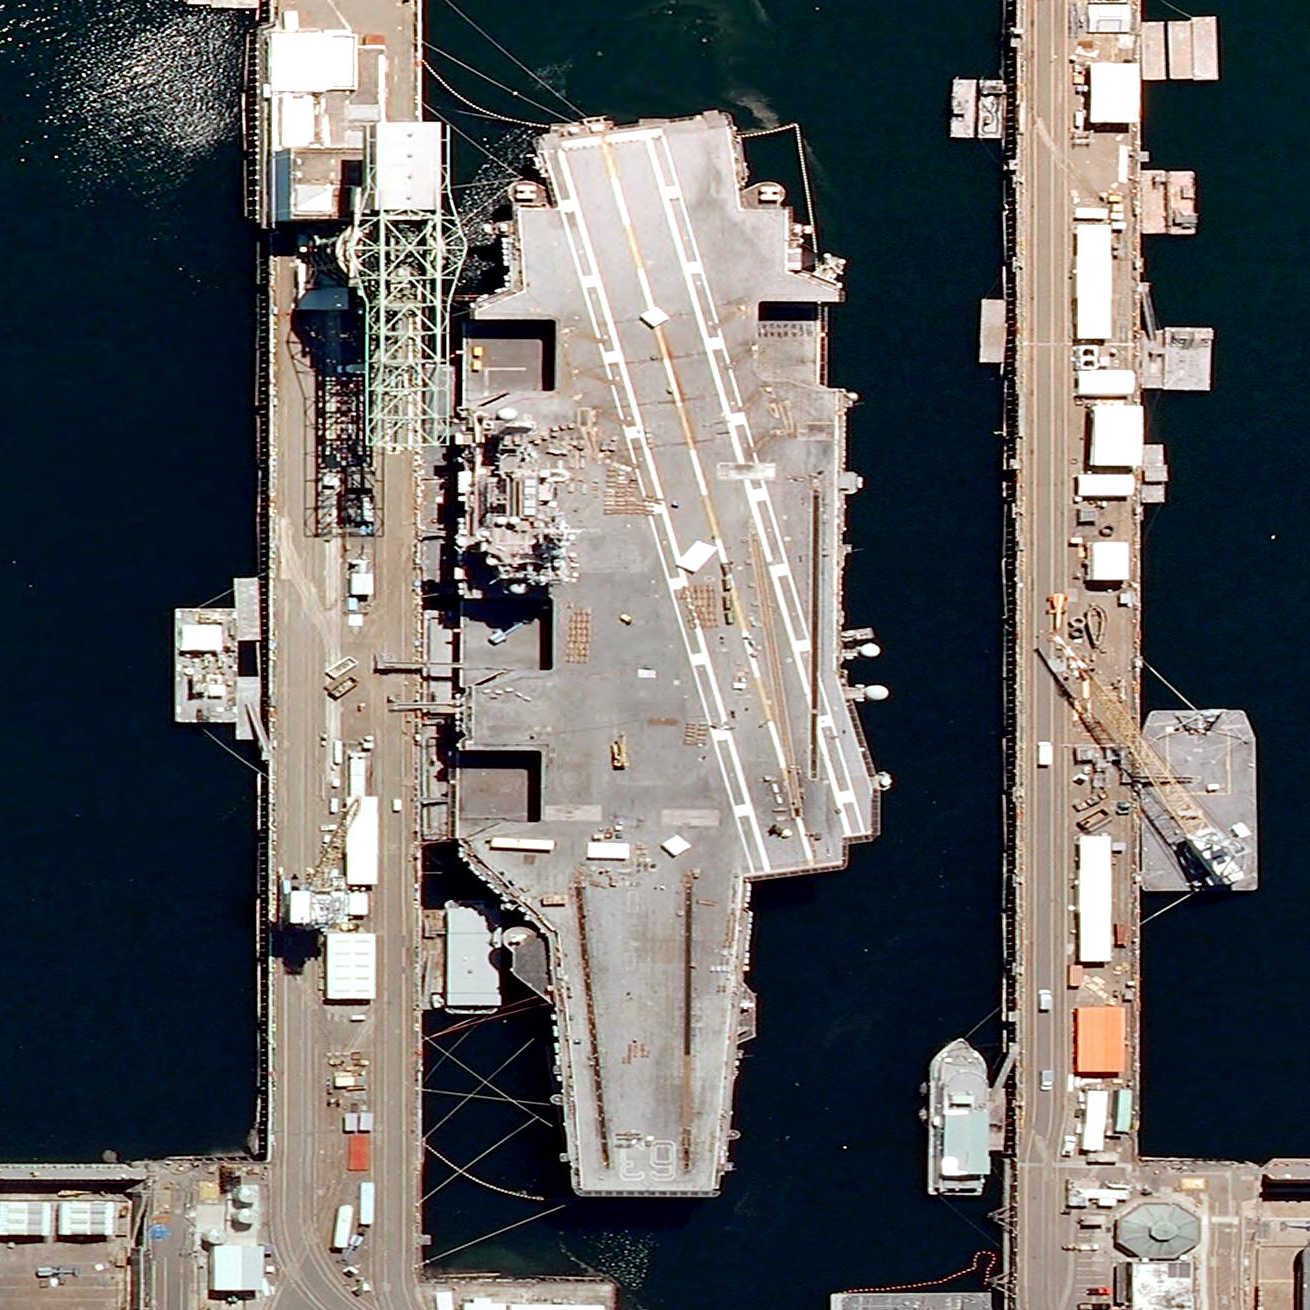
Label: KittyHawk-class_aircraft_carrier